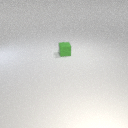
small green rubber cube